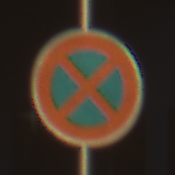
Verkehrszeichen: AbsolutesHalteverbot
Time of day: SunriseSunset
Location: Outdoor (Suburban)
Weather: Clear
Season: NotSpecified
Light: Natural